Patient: sex M, age 46
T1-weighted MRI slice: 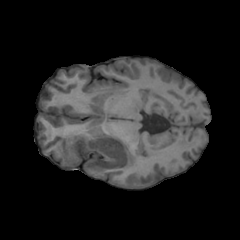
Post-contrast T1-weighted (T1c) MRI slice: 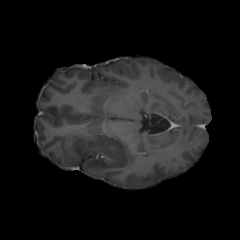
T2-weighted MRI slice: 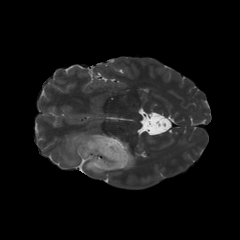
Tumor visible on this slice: yes
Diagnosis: Oligodendroglioma, IDH-mutant, 1p/19q-codeleted
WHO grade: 2